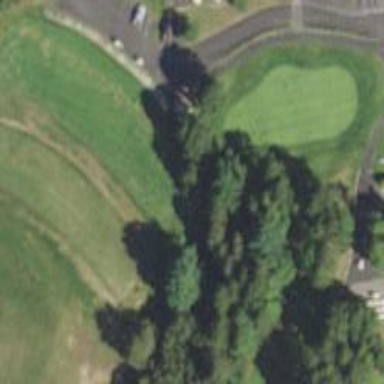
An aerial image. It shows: Golf tee on grassy land.